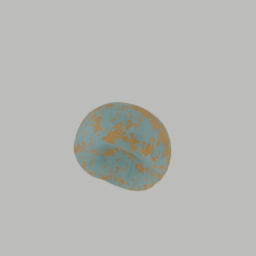
Label: furniture